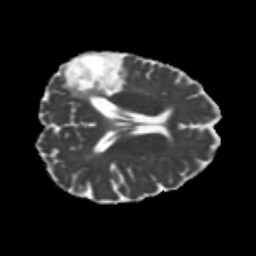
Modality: MD
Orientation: axial
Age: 59
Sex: female
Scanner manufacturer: siemens
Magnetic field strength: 3 T
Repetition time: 5.25 s
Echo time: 0.08 s